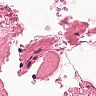
Metastatic tissue present: no